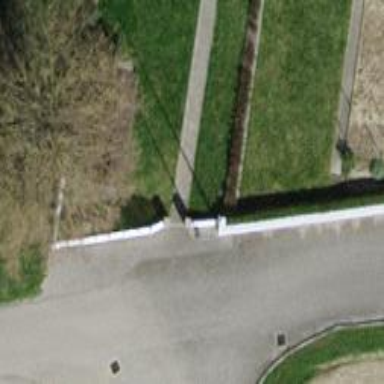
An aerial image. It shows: Entrance with barrier.